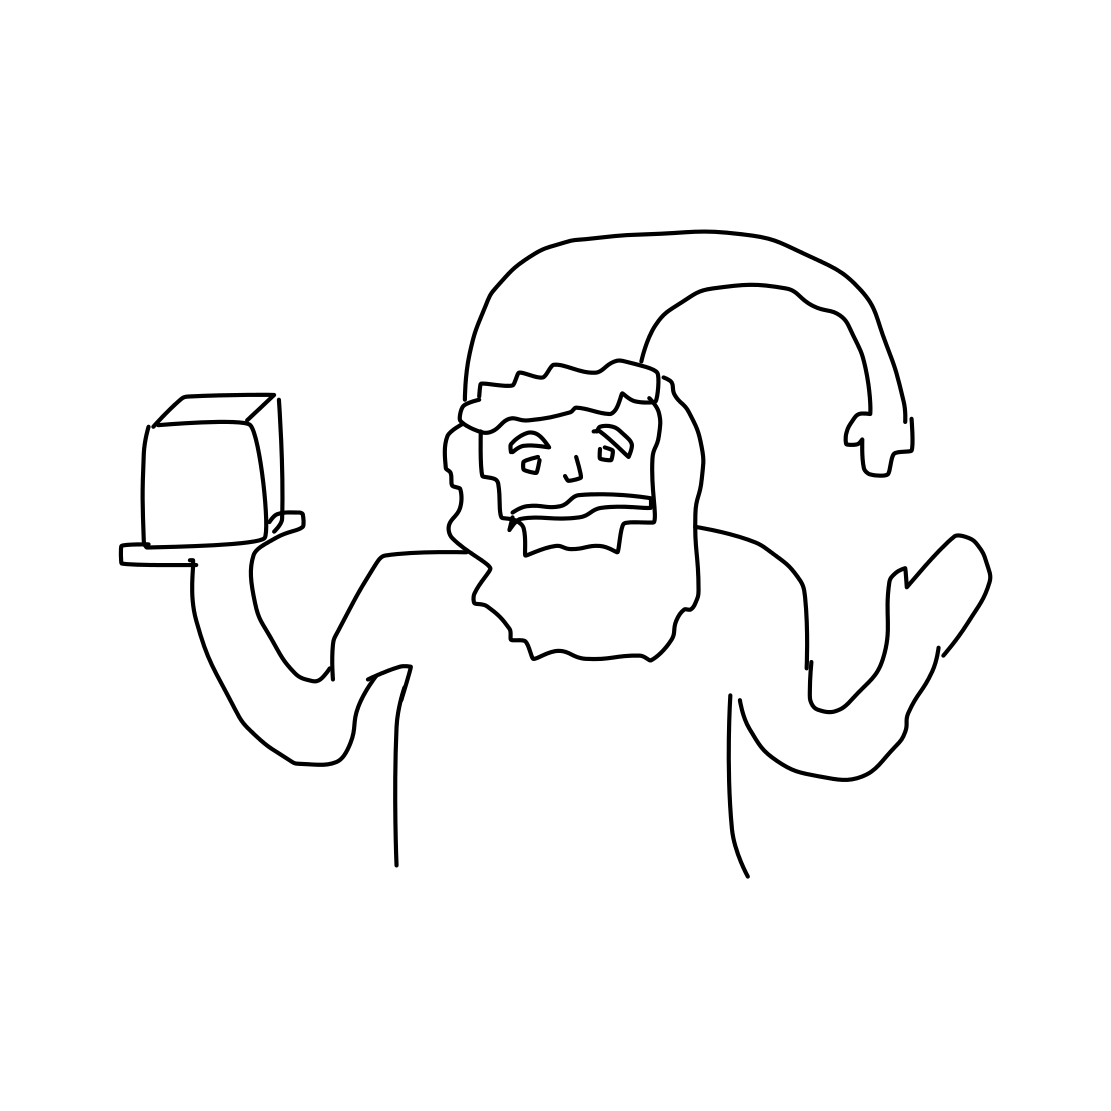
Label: santa claus